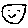
Label: smiley face